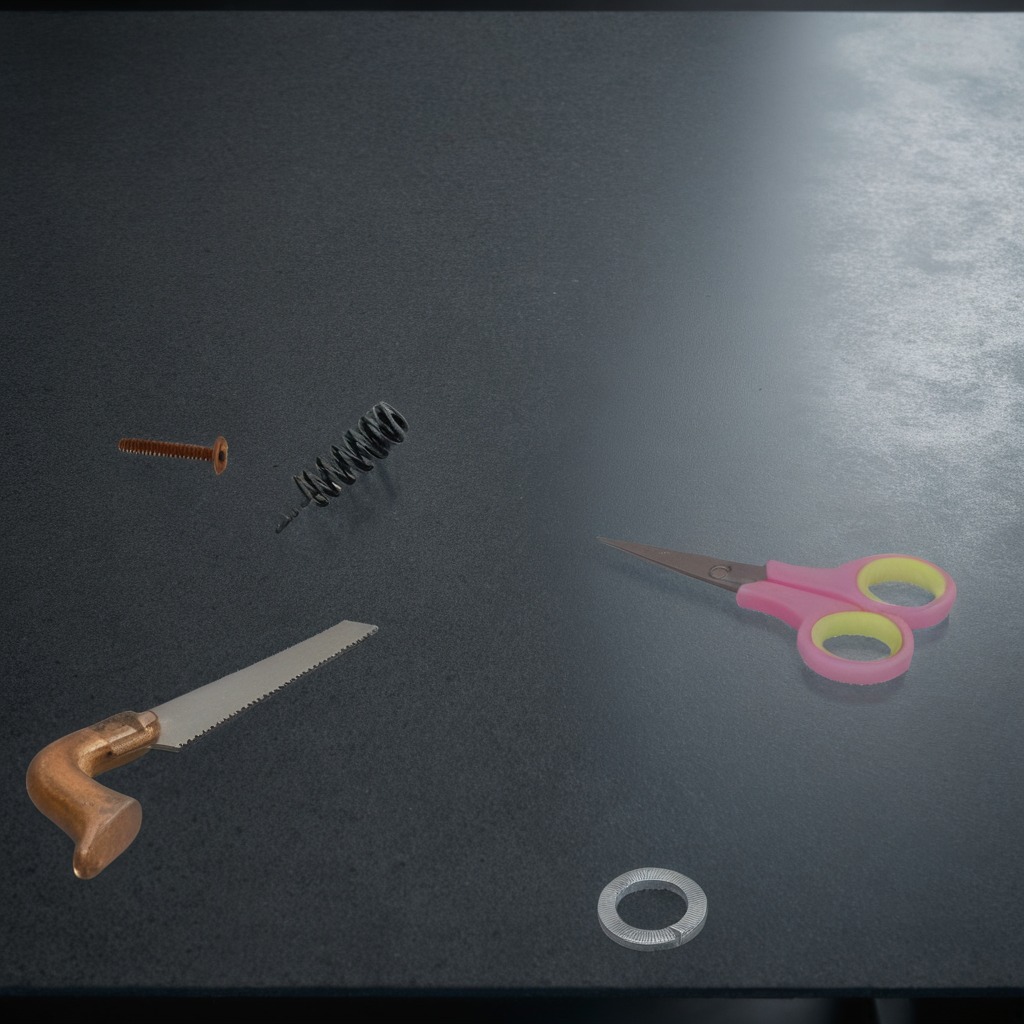
A flat metal washer, a metal machine screw, a coiled metal spring, a handheld metal saw, and a pair of scissors are lying on a clean granite table inside a workshop at night.